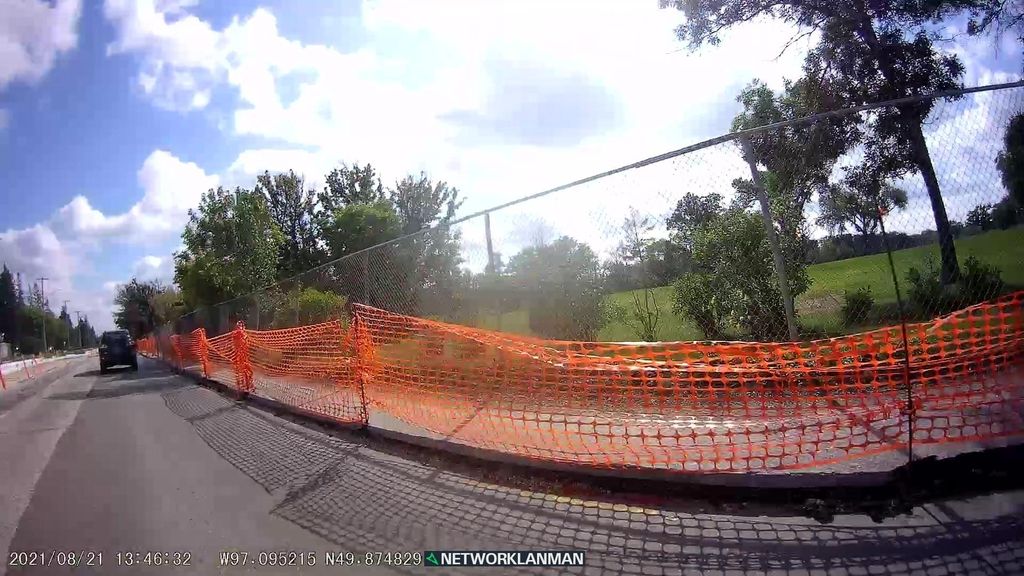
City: winnipeg